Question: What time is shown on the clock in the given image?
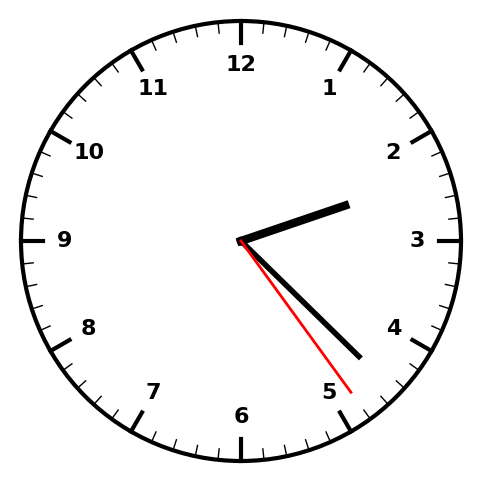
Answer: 02:22:24